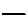
Label: line